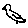
Label: bird